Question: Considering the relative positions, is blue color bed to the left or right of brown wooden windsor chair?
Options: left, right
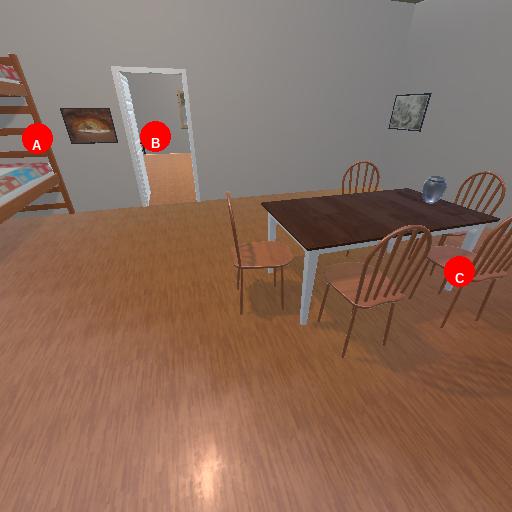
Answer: left